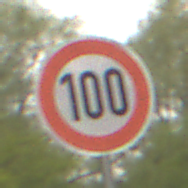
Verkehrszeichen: Geschwindigkeit100
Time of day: MorningAfternoon
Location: Outdoor (Nature)
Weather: Overcast
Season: NotSpecified
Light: Natural